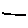
Label: line